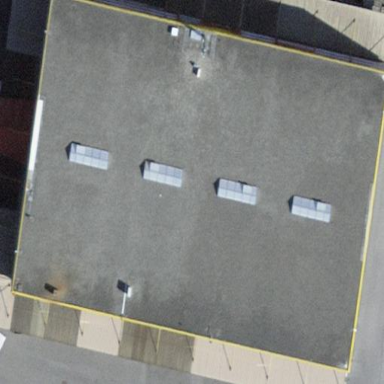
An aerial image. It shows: Industrial building.